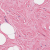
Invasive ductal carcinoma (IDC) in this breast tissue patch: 0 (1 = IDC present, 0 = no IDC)